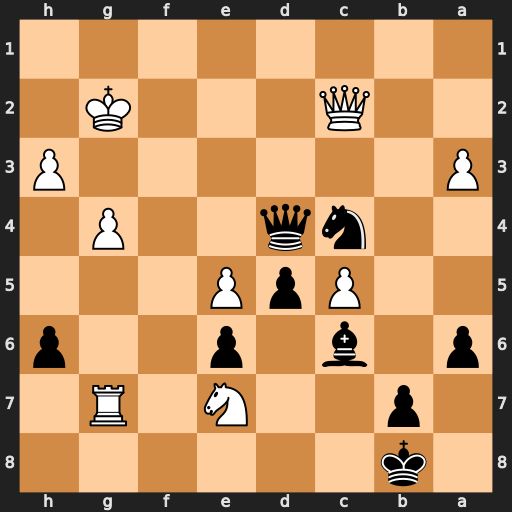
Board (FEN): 1k6/1p2N1R1/p1b1p2p/2PpP3/2nq2P1/P6P/2Q3K1/8
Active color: b
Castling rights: -
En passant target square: -
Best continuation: Ne3+ Kf3 Nxc2 Nxc6+ bxc6